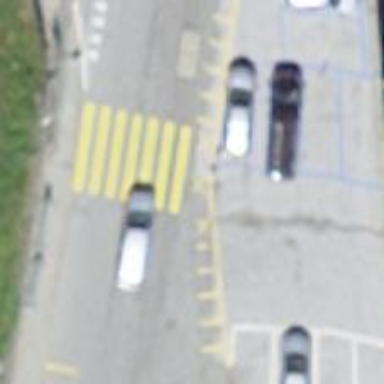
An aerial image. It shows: Uncontrolled zebra crossing on the road.